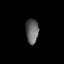
Tissue: lung
Cell type: Endothelial cells
Senescence score: 0.6016
Nuclear area (px): 309
Mean DAPI intensity: 100.165